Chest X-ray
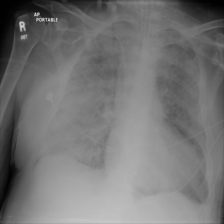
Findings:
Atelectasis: negative
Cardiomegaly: negative
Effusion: negative
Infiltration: negative
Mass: negative
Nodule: negative
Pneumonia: negative
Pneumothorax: negative
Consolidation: positive
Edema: negative
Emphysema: negative
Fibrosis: negative
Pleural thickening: negative
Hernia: negative